Question: In Algorithm Design Manual Chapter 2 Exercise 4, the following pseudo code is given
'''
function conundrum(n)
r := 0
for i := 1 to n do
for j := i + 1 to n do
for k := i + j - 1 to n do
r := r + 1
return(r)
'''
It can be expressed as the following triple summation.

The closed form of this triple sum is (1/2)(n-1)(n).
My code is as follows.
'''
const conundrum = n => {
let r = 0;
for (let i = 1; i <= n; i++) {
for (let j = i+1; j <= n; j++) {
for (let k = i+j-1; k <= n; k++) {
r++;
}
}
}
return r;
}
const conundrumClosedForm = n => {
return (1/2)*(n-1)*n;
}
console.log(conundrum(3) === conundrumClosedForm(3));
console.log(conundrum(4) === conundrumClosedForm(4));
console.log(conundrum(5) === conundrumClosedForm(5));
'''
<URL>
<URL>
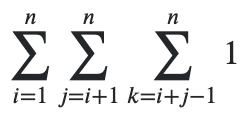
Answer: It appears that you're looking at the wrong articles, or your WolframAlpha-fu is not in tune today.
The following JavaScript shows that the sequence being generated is the one shown at <URL>/48':
'''
function S(n) {
let sum = 0
for (let i = 1; i <= n; i++) {
for (let j = i+1; j <= n; j++) {
for (let k = i+j-1; k <= n; k++) {
sum++;
}
}
}
return sum
}
function D(n) {
return (4 * n * n * n + 6 * n * n - 4 * n - 3 + 3 * Math.pow(-1, n)) / 48
}
for (let q = 0; q <= 10; q++) {
console.log(q + " " + S(q) + " " + D(q))
}
'''